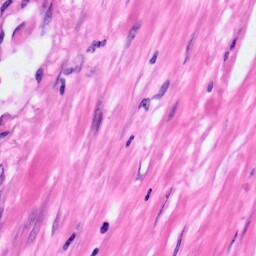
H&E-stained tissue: Pancreatic